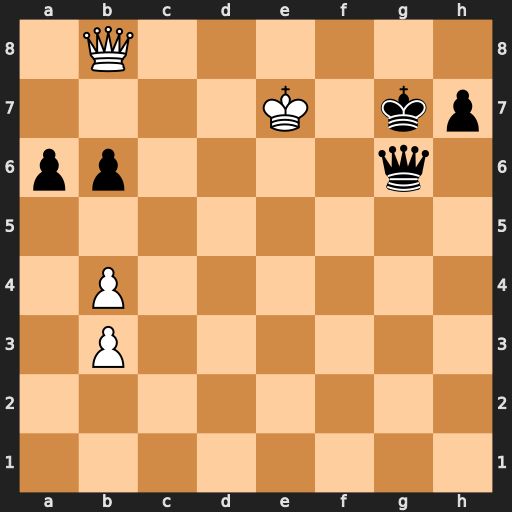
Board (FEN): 1Q6/4K1kp/pp4q1/8/1P6/1P6/8/8
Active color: w
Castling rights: -
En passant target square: -
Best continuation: Qf8#